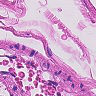
Metastatic tissue present: no